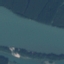
Land use / land cover class: River